Interaction volume radius: 5 \u00c5
Interaction volume height: 20 \u00c5
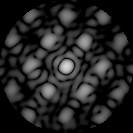
Disorder parameter: 0.4264